Question: This is my first time using CocoaPods, and I'm very interested in easily managing restkit installation. Unfortunately, I'm running into the issue listed below - the installation complains about duplicates and redefinition of classes.
'''
platform :ios, '6.0'
pod 'RestKit', '~> 0.20.2'
'''
Some of the errors:

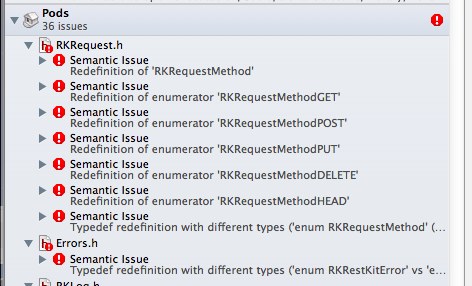
Answer: <URL>.
It involves searching the project for #import and replacing it with #import . The project compiles!
'''
//#import <RestKit/RestKit.h>
#import <RestKit/CoreData.h>
'''
In this case the offending file was 'RKOperationStateMachine'